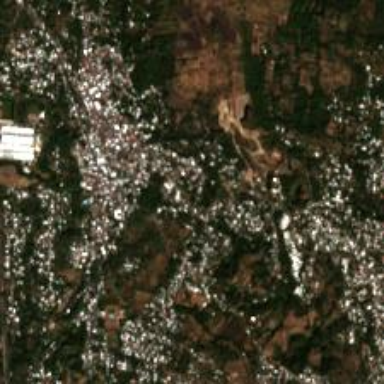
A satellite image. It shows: Town.